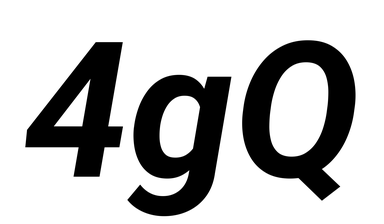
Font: Roboto-Italic_Bold_Italic